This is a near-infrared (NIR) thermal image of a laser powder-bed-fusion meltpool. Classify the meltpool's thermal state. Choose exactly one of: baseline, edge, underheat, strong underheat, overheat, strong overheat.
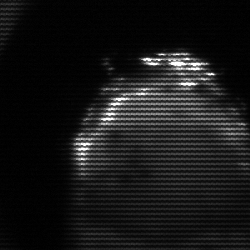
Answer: edge